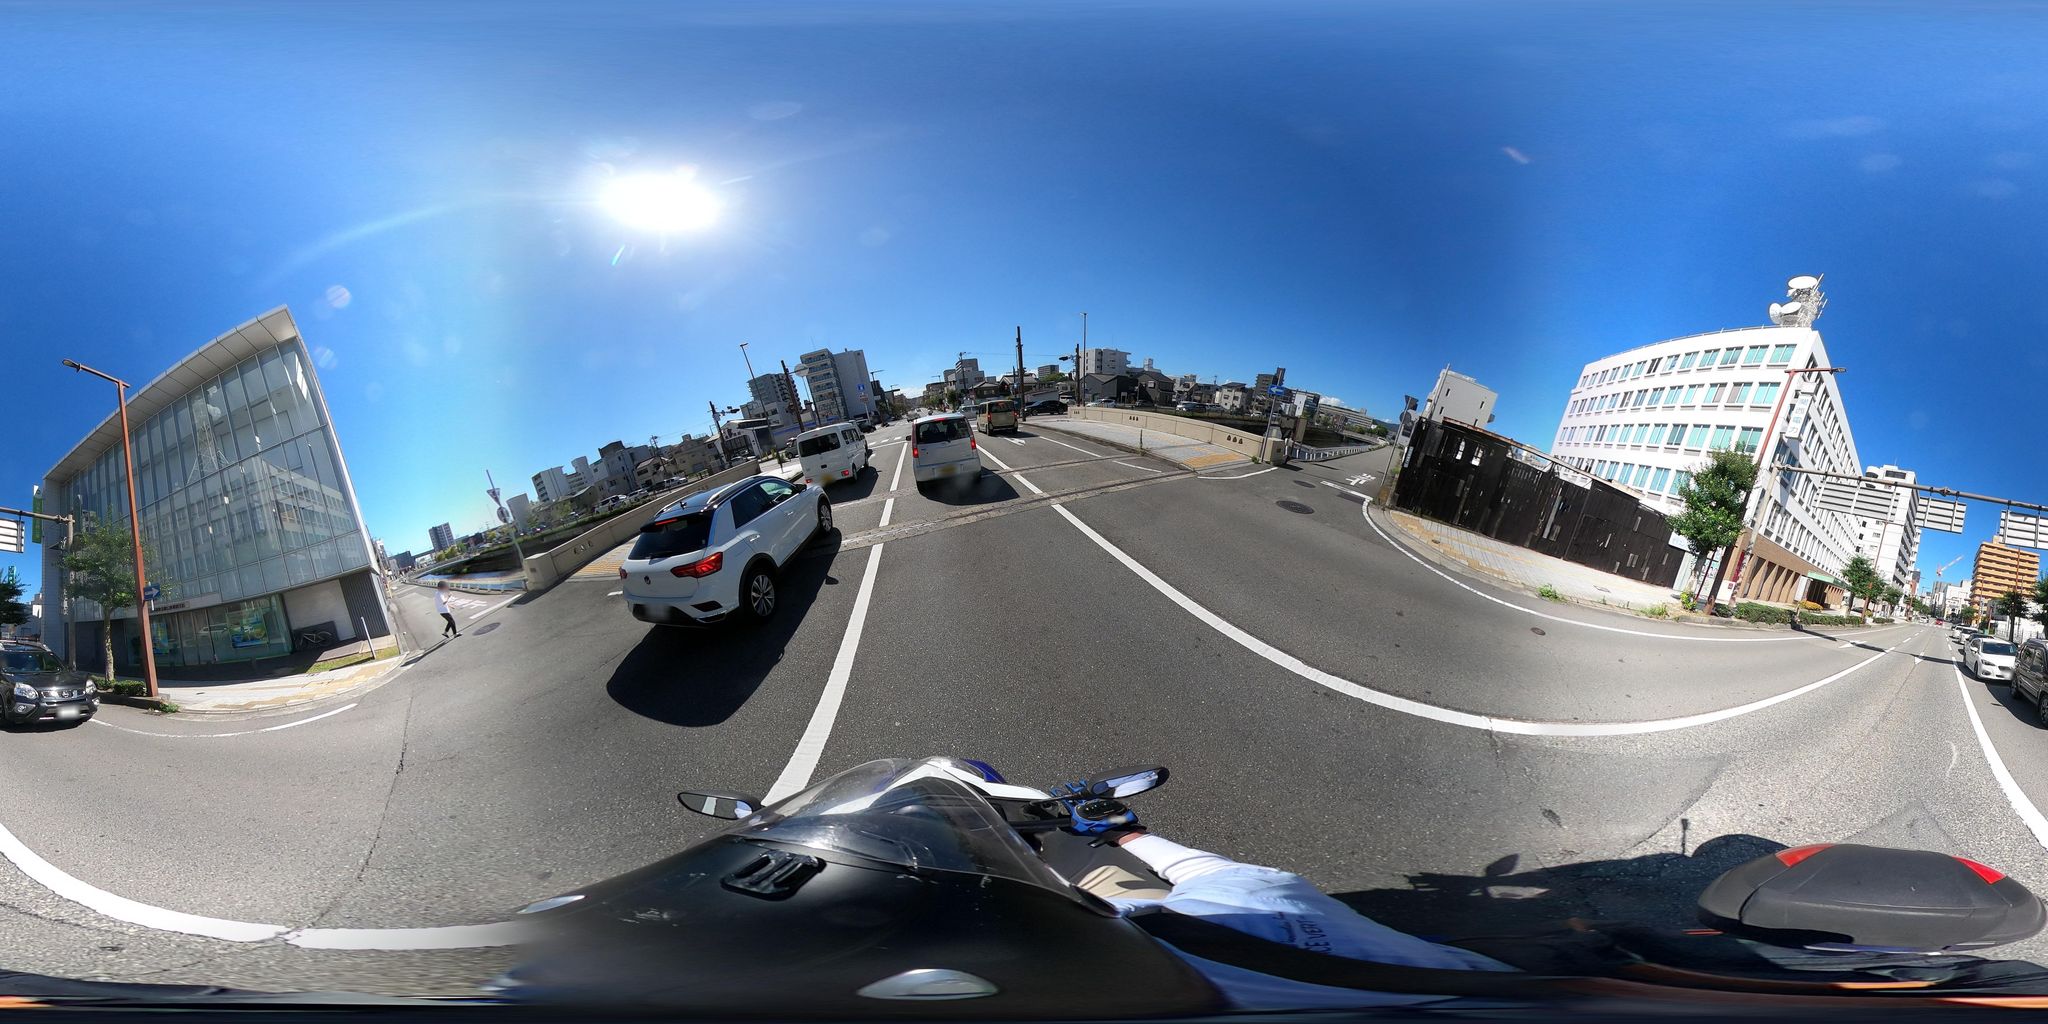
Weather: clear
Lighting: day
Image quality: good
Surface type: cycling surface
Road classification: residential
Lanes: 3
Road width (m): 15
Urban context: urban centre
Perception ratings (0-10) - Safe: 1.11, Lively: 3.32, Beautiful: 7.75, Boring: 4.4, Depressing: 5.52, Wealthy: 1.06